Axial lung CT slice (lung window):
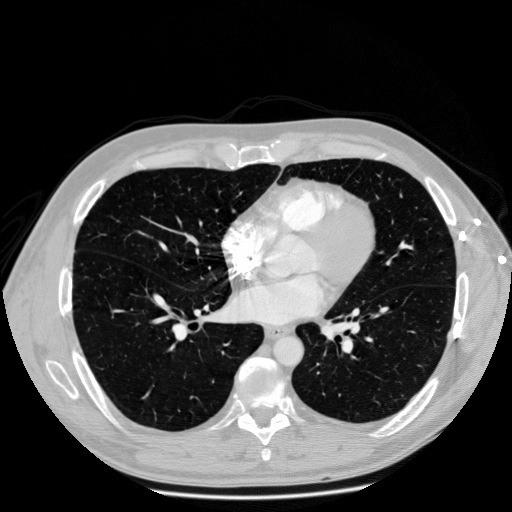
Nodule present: no